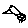
Label: bird